Question: I have an iOS game that I'm working on that uses Facebook Login and to add the user's profile photo to the game when they are logged in. When they are not logged in, the default Facebook Profile image shows instead. Is there a way to customize or change that logged out default image to something else?
Here's an example of the image that I want to change.

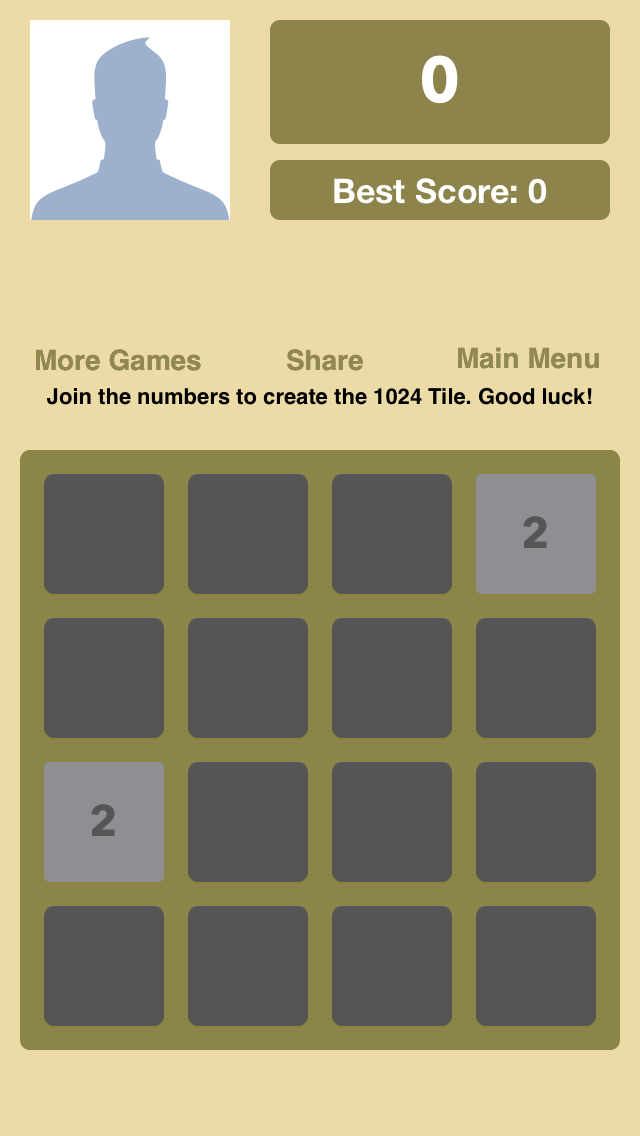
Answer: FBProfilePictureView is a subclass of UIView. To put a custom picture in it you can use
'''
profilePictureView.backgroundColor = [UIColor colorWithPatternImage:[UIImage imageNamed:@"someImage"]];
'''
if the image is included in the project.